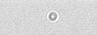
Label: camera_spot